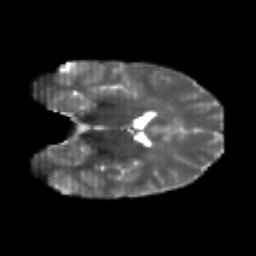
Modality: T2w
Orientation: coronal
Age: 23
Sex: male
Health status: healthy
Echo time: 0.074 s